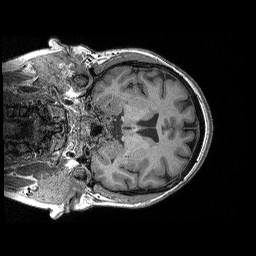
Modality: T1w
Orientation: coronal
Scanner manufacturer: siemens
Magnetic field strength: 3 T
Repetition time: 2.3 s
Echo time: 0.00298 s